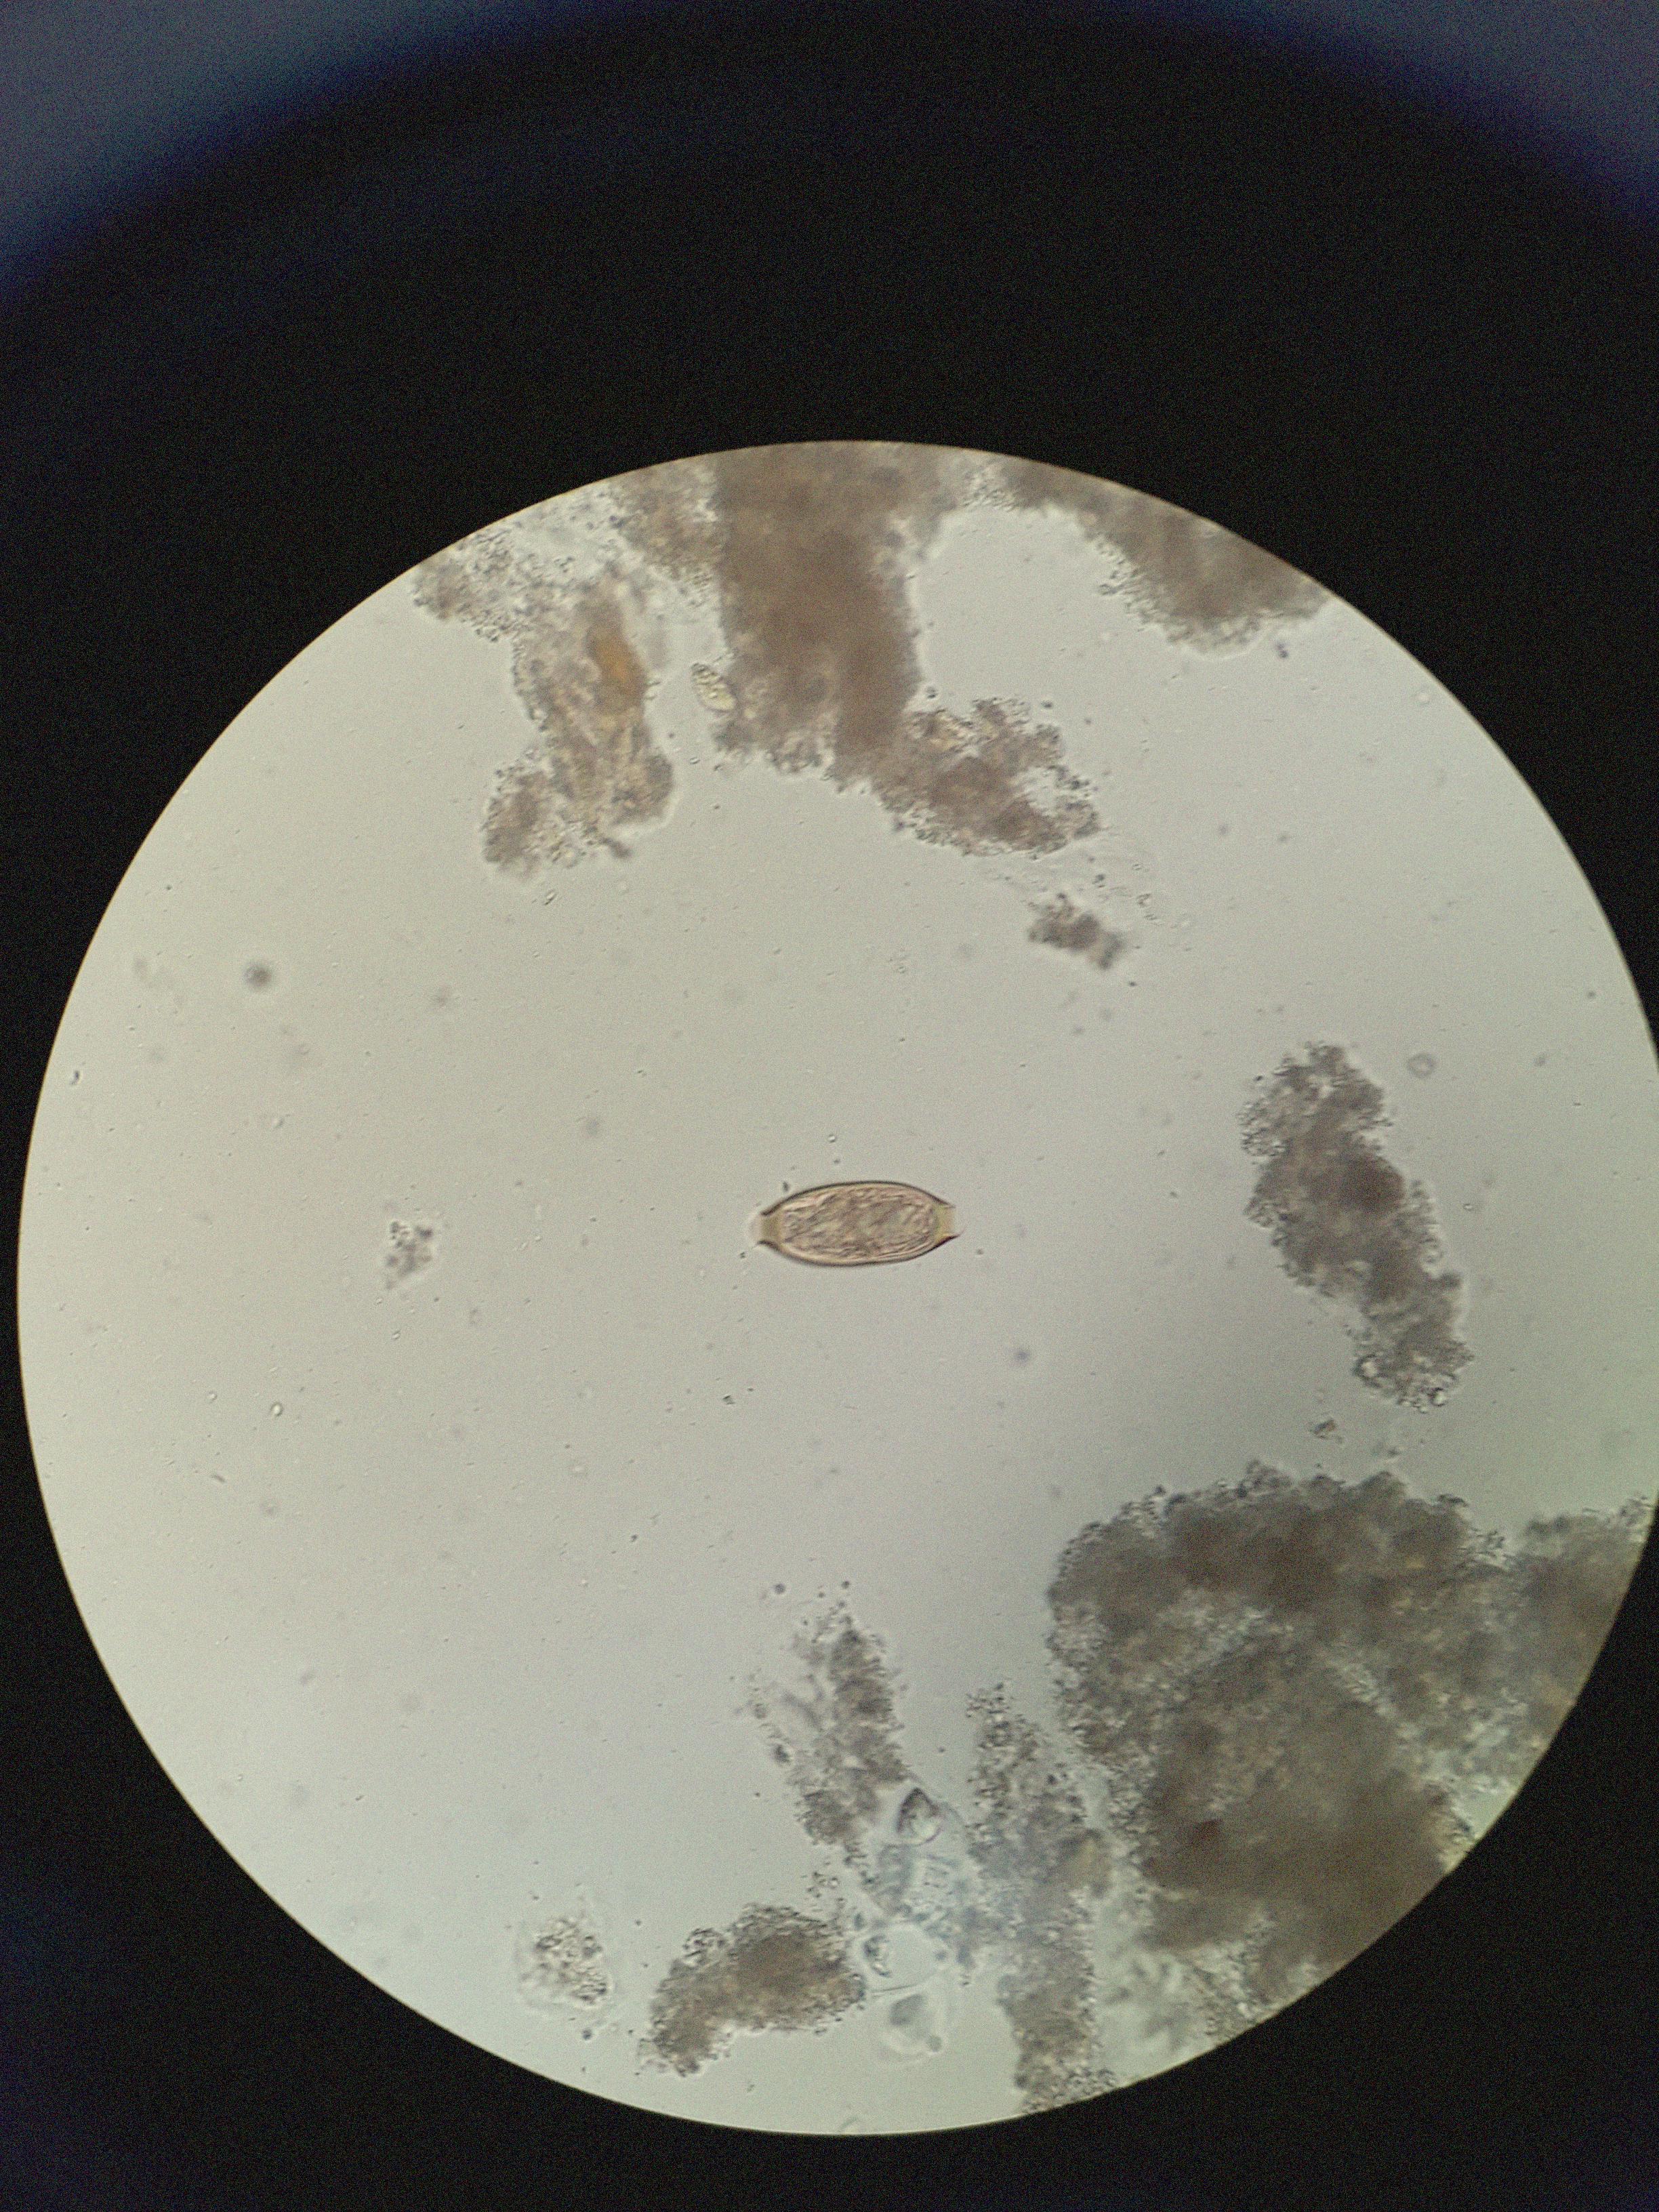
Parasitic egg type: Trichuris trichiura